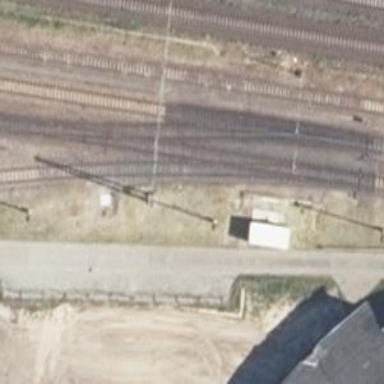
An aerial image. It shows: Railway yard used for servicing trains.